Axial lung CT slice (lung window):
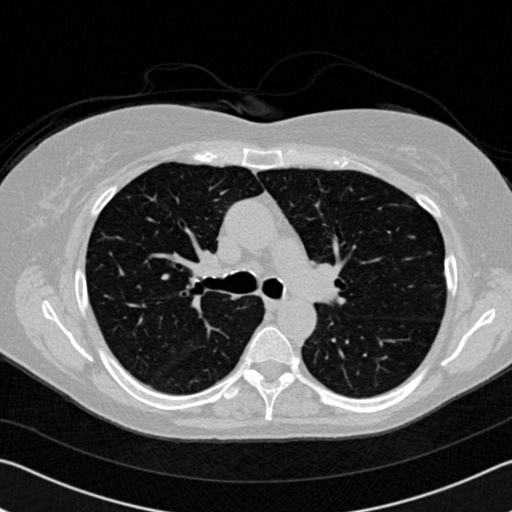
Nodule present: no